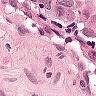
Metastatic tissue present: yes